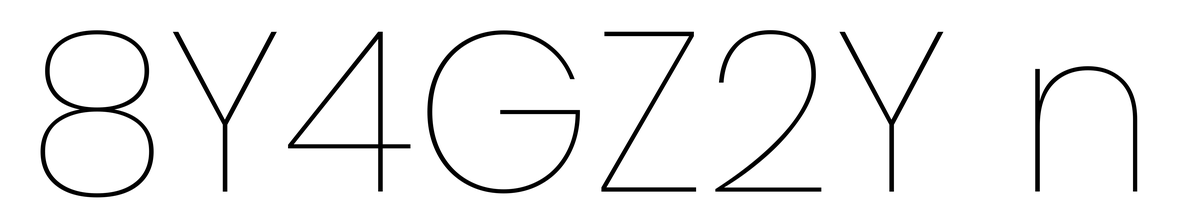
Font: Poppins-Thin